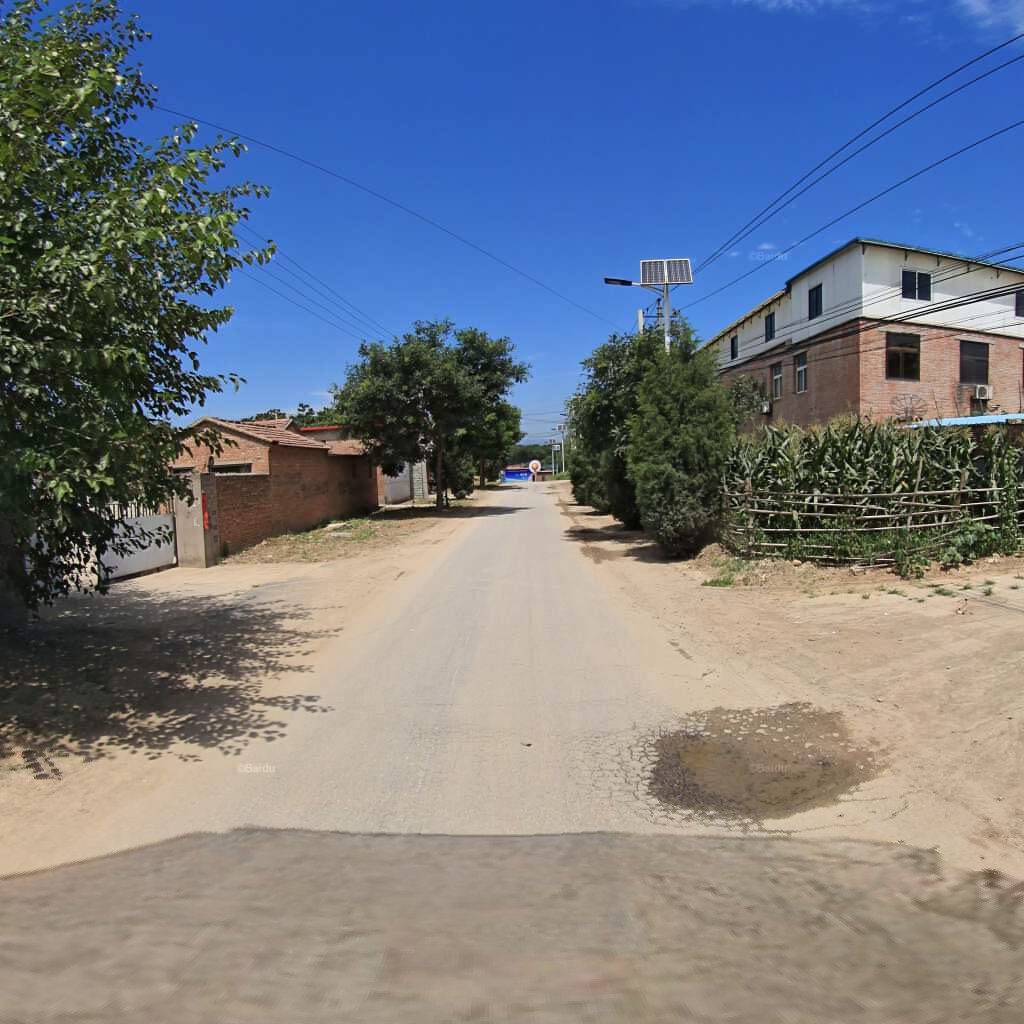
Region: Haidian
Road damage annotations: alligator crack